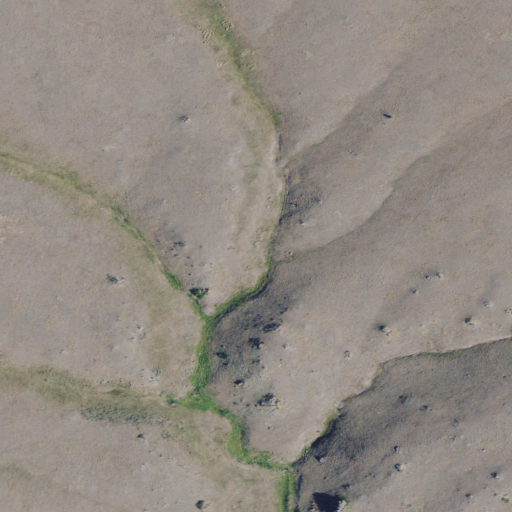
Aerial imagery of mountain in Montana named Gordon Butte containing grassland and shrub